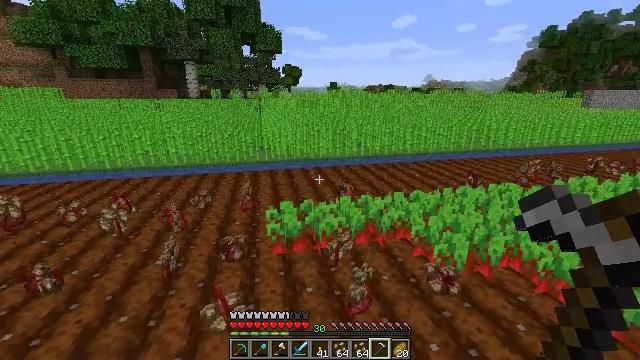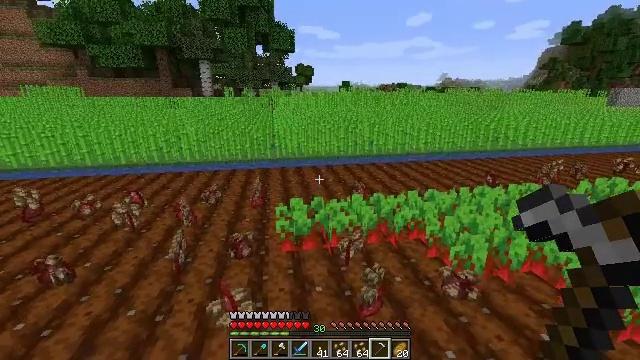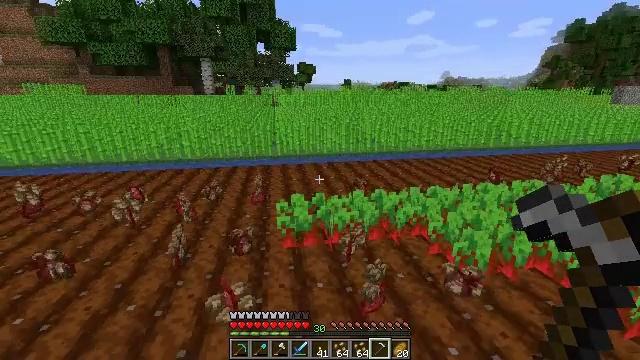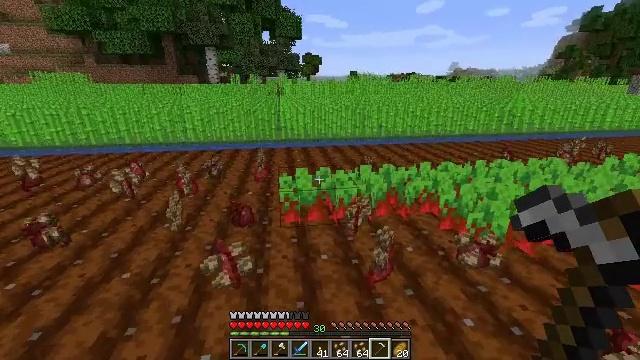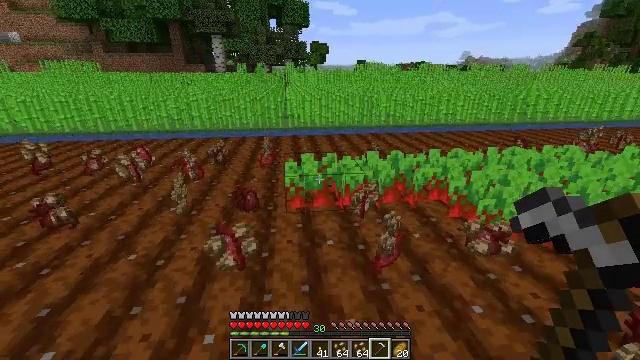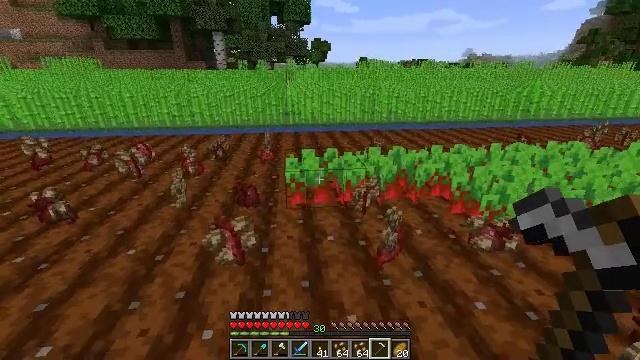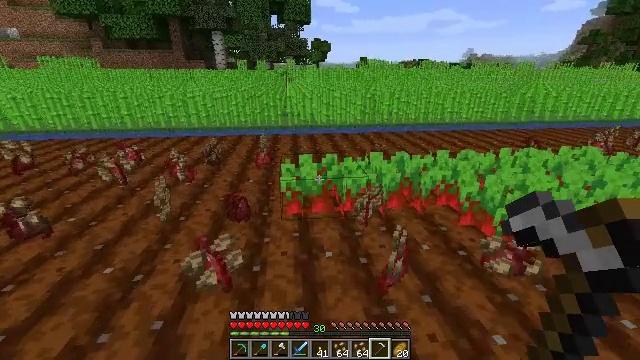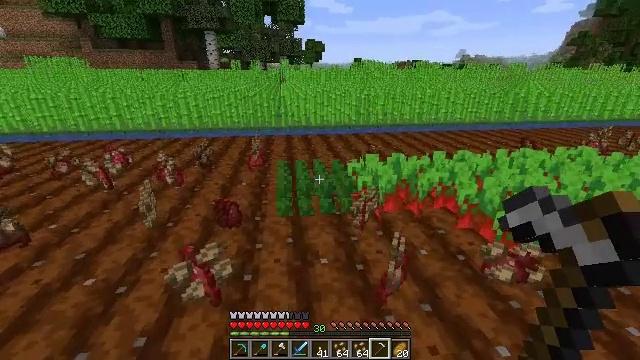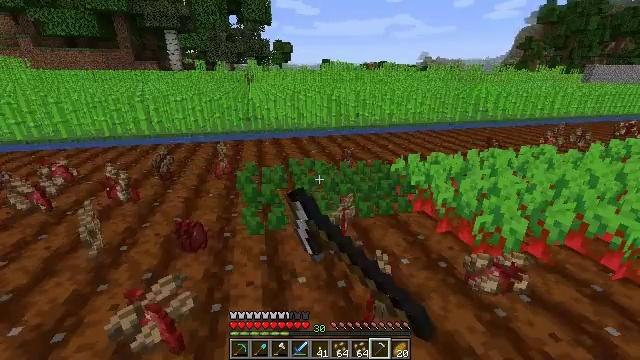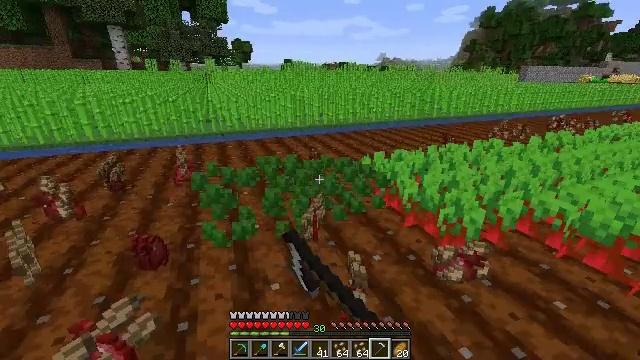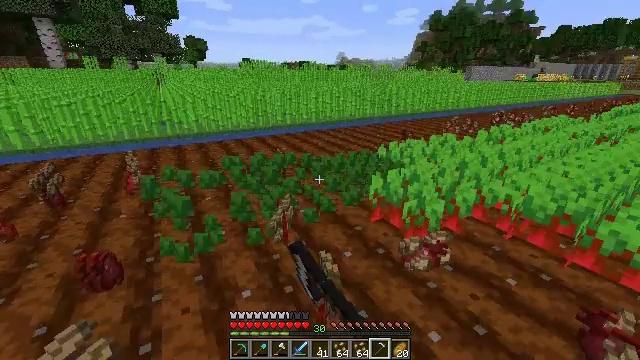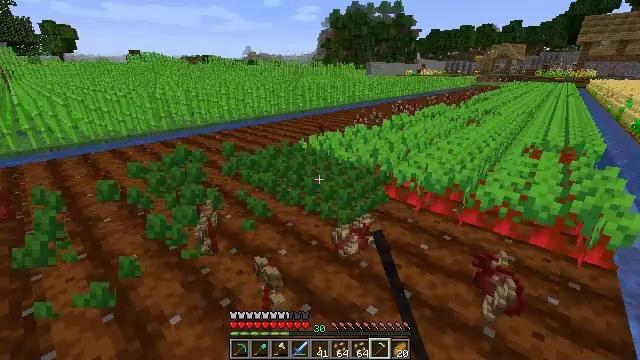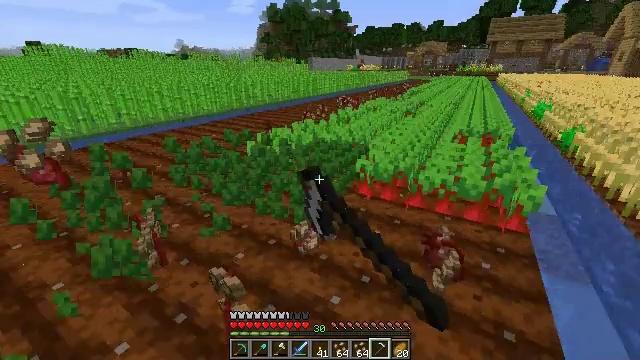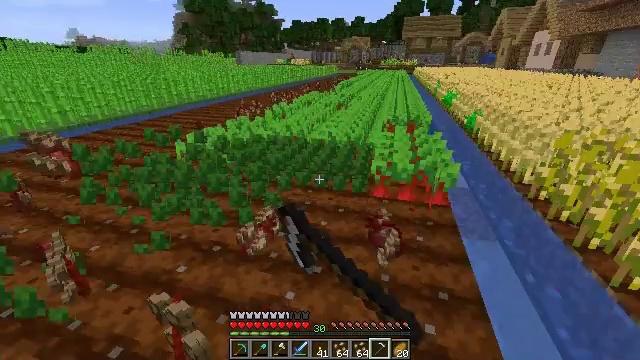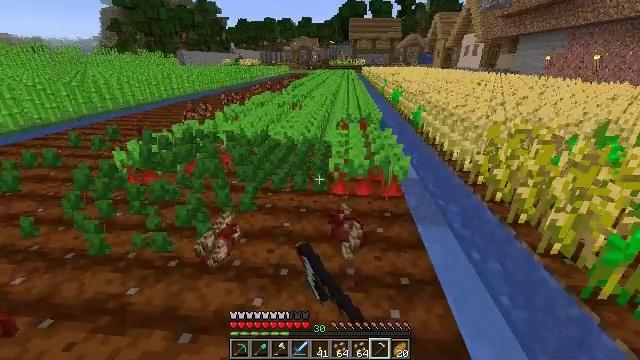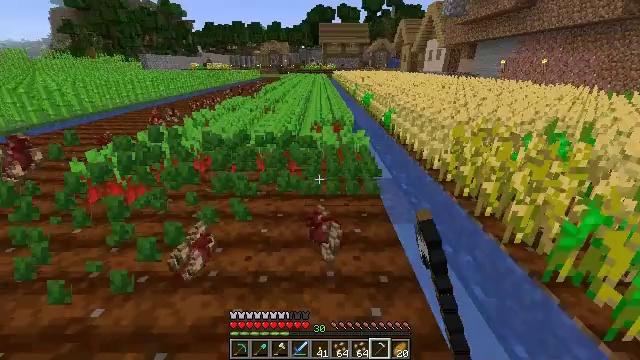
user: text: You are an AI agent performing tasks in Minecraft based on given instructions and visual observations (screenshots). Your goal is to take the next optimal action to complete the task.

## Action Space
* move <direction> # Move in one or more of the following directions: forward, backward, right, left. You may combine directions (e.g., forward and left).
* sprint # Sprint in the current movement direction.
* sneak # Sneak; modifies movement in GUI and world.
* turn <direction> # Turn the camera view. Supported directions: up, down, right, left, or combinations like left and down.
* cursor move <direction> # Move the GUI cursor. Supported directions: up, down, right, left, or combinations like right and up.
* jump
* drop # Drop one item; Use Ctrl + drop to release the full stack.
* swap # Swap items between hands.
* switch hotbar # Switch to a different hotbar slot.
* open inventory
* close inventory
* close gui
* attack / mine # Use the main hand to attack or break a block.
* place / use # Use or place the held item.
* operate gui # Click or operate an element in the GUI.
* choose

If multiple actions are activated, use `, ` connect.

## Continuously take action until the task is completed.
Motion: motion action
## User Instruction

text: Harvest beetroots from the farm.
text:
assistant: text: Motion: turn left
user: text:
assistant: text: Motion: no_op
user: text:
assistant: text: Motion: turn left and down
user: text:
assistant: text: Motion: turn left and down
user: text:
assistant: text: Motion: move forward
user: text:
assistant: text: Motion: move forward
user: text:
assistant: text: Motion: move forward, turn right, attack / mine
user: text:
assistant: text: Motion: turn right, attack / mine
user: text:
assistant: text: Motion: turn right, attack / mine
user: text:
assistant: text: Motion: turn right, attack / mine
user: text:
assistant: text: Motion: turn right, attack / mine
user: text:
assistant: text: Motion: turn right, attack / mine
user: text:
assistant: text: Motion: turn right and down, attack / mine
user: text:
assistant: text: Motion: turn right, attack / mine
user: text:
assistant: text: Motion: turn right, attack / mine
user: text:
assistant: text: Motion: turn right and up, attack / mine
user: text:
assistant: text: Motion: turn right, attack / mine
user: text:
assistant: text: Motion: attack / mine
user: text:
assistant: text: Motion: move forward, attack / mine
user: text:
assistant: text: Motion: move forward, turn left, attack / mine
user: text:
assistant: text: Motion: move forward and move right, turn left, attack / mine
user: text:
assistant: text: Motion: move forward and move right, turn left, attack / mine
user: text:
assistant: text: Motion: move forward and move right, turn left and up, attack / mine
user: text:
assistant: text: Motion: move forward and move right, turn left, attack / mine
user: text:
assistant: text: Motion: move forward and move right, turn left, attack / mine
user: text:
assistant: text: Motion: move forward and move right, turn left, attack / mine
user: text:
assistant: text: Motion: move forward and move right, turn left, attack / mine
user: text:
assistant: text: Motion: move forward and move right, turn right, attack / mine
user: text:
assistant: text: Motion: move forward and move right, turn right, attack / mine
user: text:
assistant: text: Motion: turn right, attack / mine